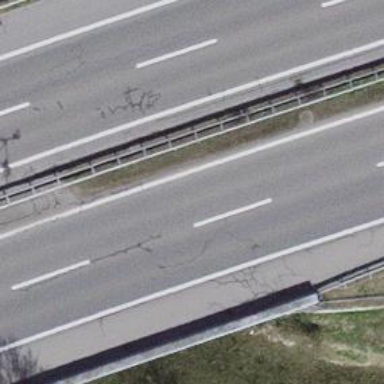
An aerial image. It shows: Motorway bridge with asphalt surface.